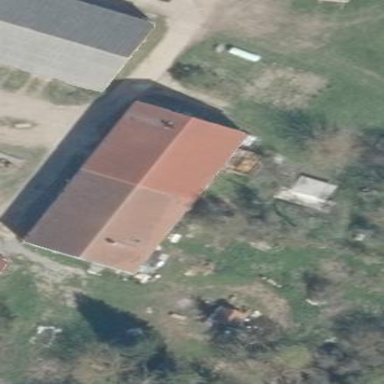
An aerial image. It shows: Simple house.